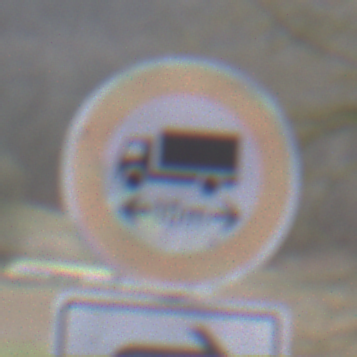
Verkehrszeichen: TatsaechlicheLaenge
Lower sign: RichtungsangabeDurchPfeile5
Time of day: MorningAfternoon
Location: Outdoor (Nature)
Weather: PartlyCloudy
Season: NotSpecified
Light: Natural